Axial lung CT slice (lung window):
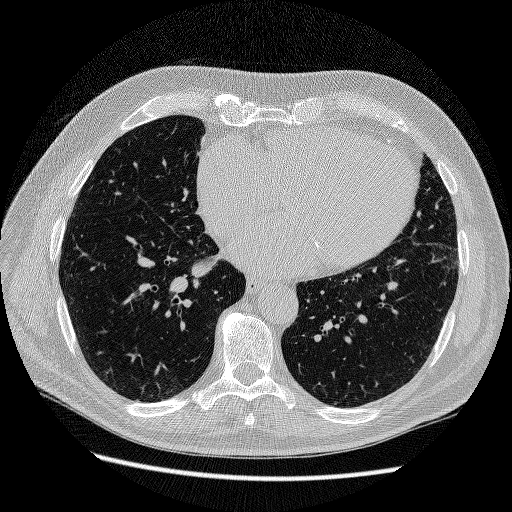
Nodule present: no